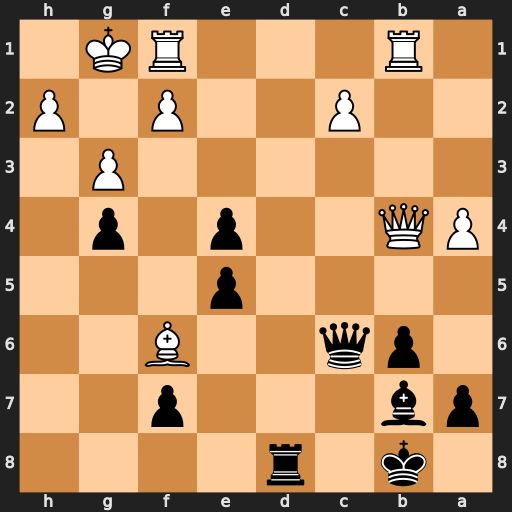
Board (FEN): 1k1r4/pb3p2/1pq2B2/4p3/PQ2p1p1/6P1/2P2P1P/1R3RK1
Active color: b
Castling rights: -
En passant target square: -
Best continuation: e3 f3 gxf3 Bxe5+ Ka8